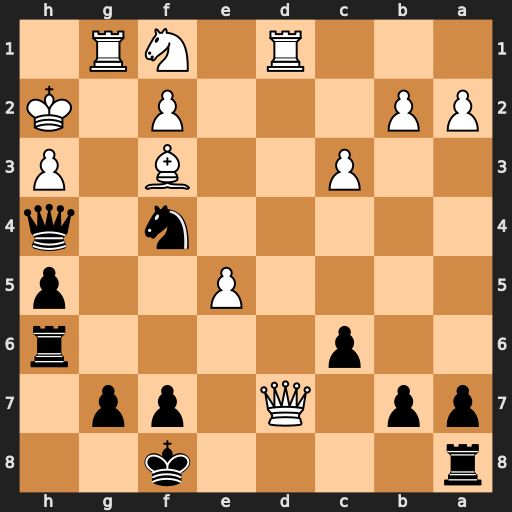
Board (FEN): r4k2/pp1Q1pp1/2p4r/4P2p/5n1q/2P2B1P/PP3P1K/3R1NR1
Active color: b
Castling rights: -
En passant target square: -
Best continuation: Qxf2+ Bg2 Ne2 Ng3 Qxg3+